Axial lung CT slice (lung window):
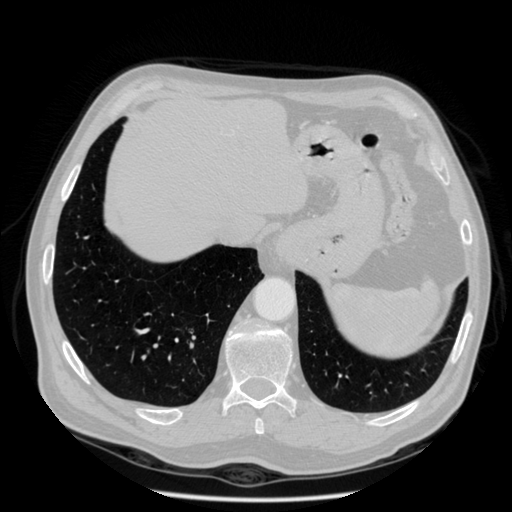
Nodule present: no